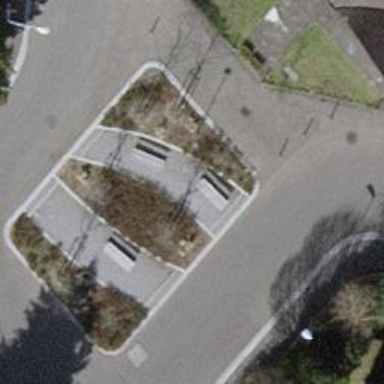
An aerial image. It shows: Bench for seating.